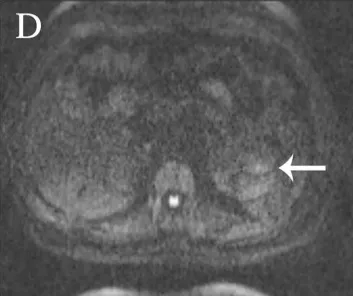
Diffusion-weighted images.
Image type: radiology (mri)